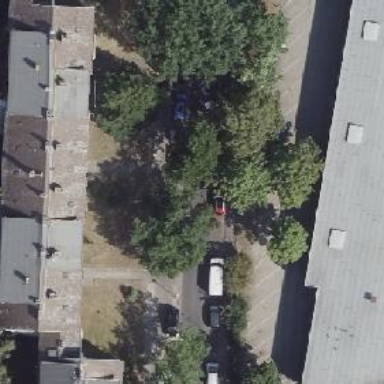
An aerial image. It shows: Deciduous broadleaved tree. There is parking obstacle nearby.